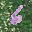
Label: 6